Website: apple
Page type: customer-info-address
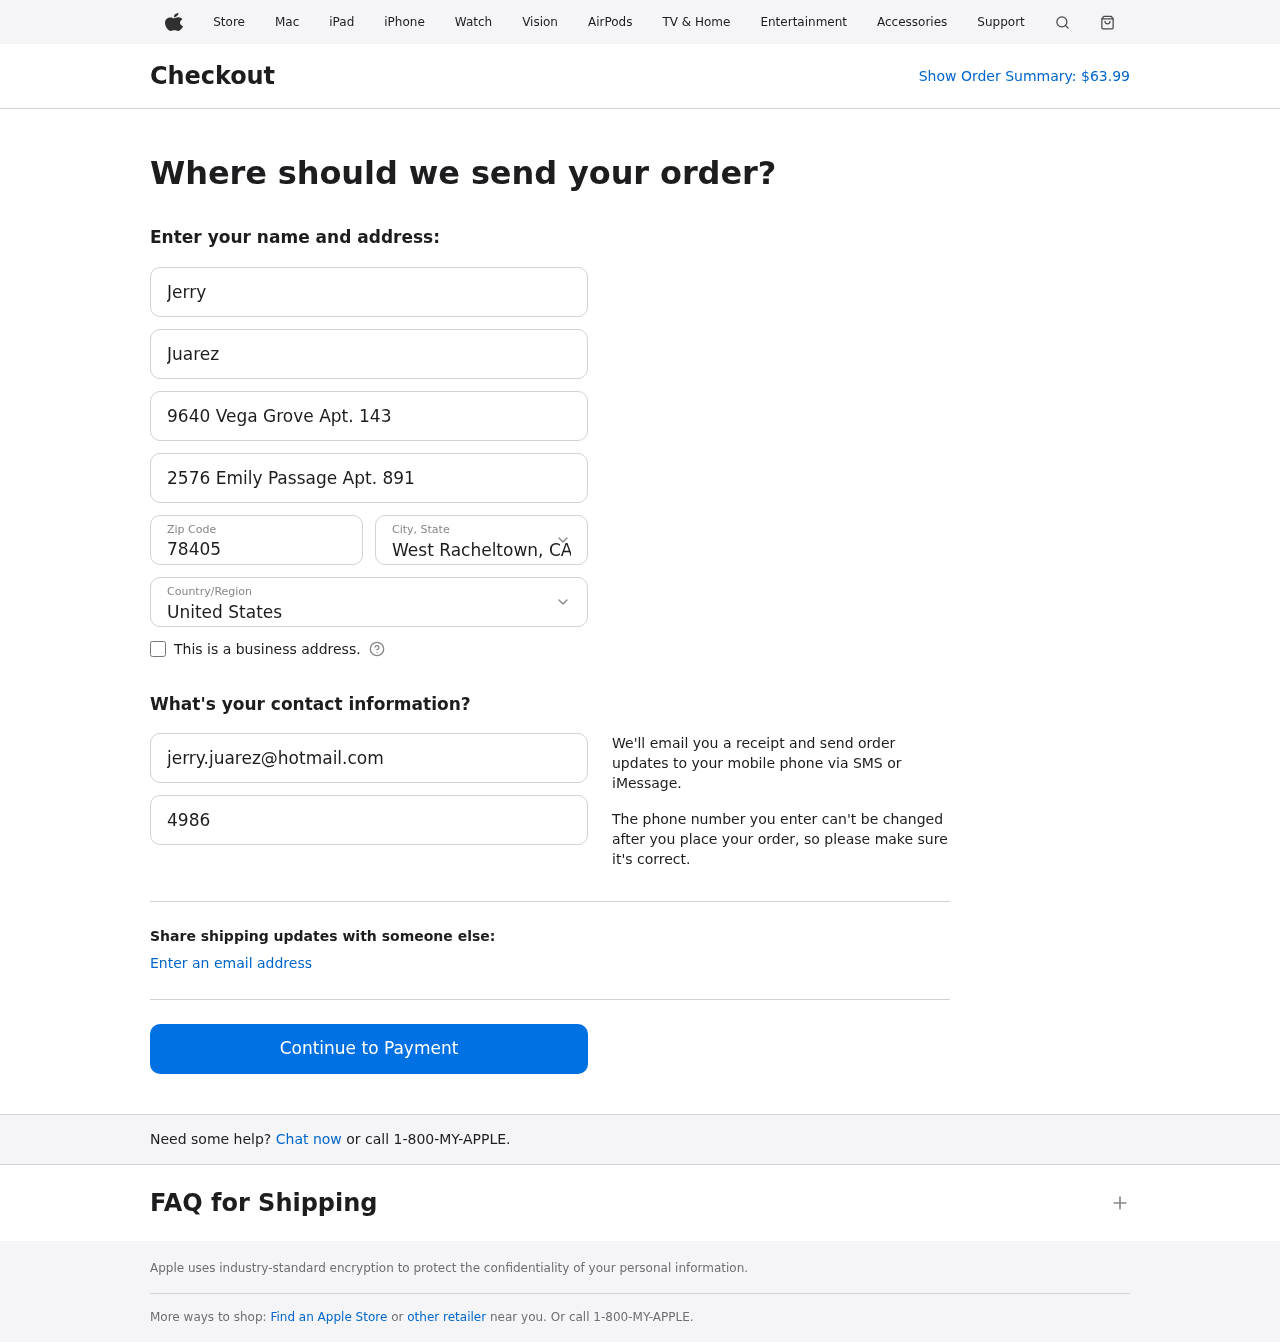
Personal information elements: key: PII_CITY_STATE
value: West Racheltown, CA
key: PII_COUNTRY
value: United States
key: PII_EMAIL
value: jerry.juarez@hotmail.com
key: PII_FIRSTNAME
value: Jerry
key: PII_LASTNAME
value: Juarez
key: PII_PHONE
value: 4986685216
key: PII_POSTCODE
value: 78405
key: PII_STREET
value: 9640 Vega Grove Apt. 143
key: PII_STREET2
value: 2576 Emily Passage Apt. 891
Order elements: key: ORDER_TOTAL
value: $63.99